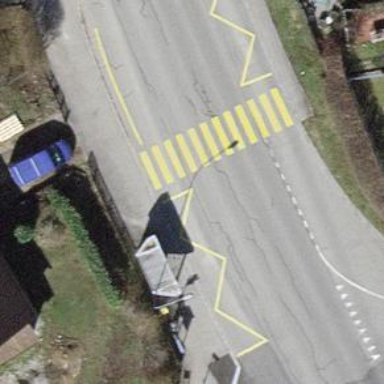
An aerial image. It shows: Marked road crossing.